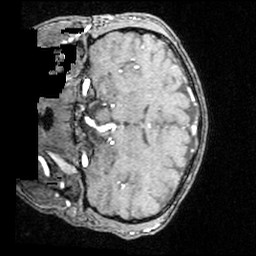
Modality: angio
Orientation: coronal
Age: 31
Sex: male
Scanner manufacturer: siemens
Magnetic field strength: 3 T
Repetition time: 0.025 s
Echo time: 0.00334 s